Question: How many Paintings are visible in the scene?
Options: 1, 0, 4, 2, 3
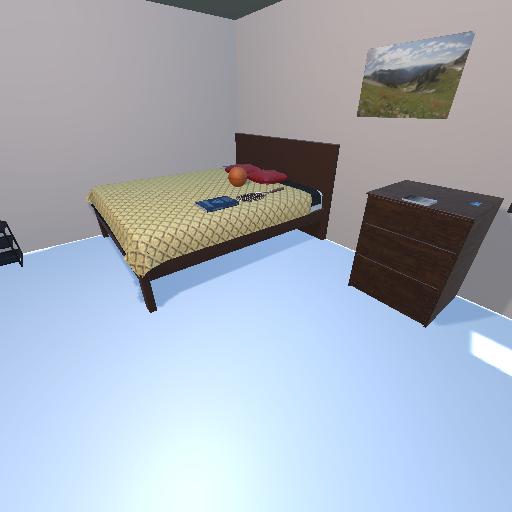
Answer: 1